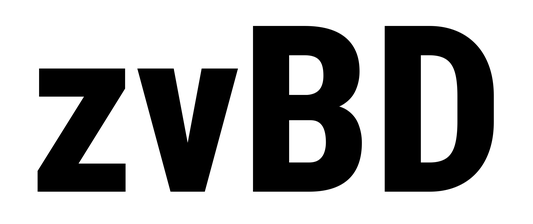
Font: Roboto_Condensed_ExtraBold